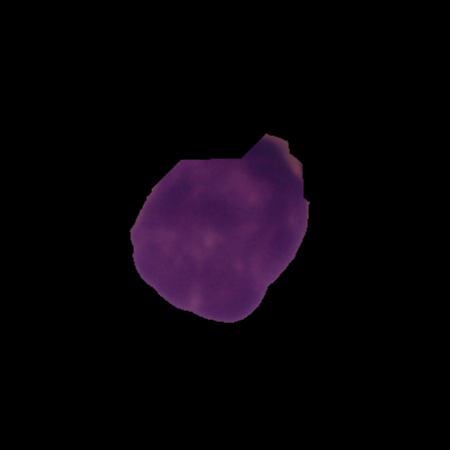
Label: healthy